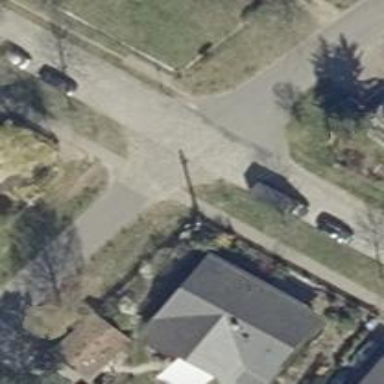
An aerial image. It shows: Unmarked crossing on the road.